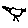
Label: bird